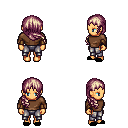
a pixel art fantasy rpg character, female body template, human, tanned skin, brown long-sleeve shirt, metal pants, white blonde right-swept hairstyle, cloth bracers, black slippers, four views (front, back, left, right), 2x2 character sprite sheet, small pixel art, hard edges, no anti-aliasing